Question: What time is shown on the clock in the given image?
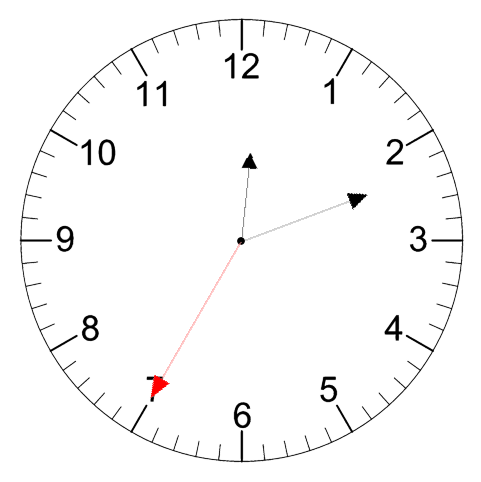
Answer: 12:11:35